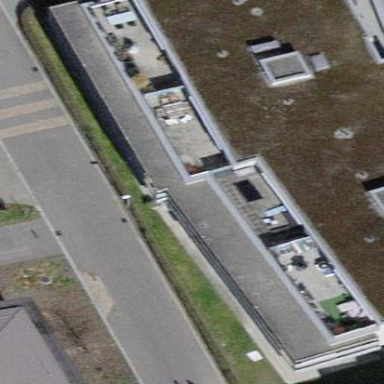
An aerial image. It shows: Residential building.